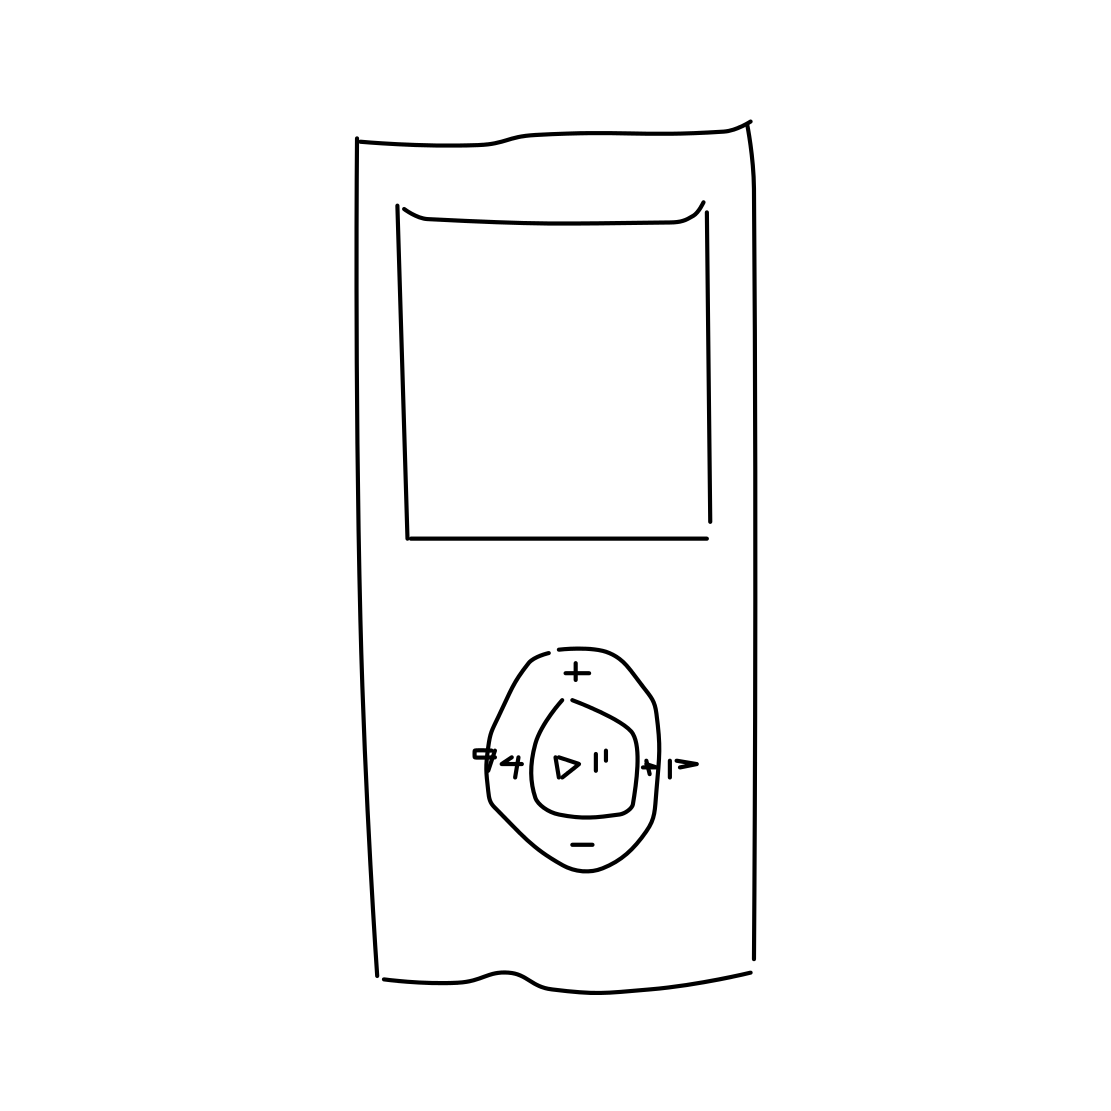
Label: ipod